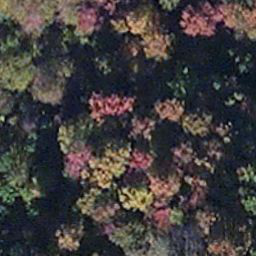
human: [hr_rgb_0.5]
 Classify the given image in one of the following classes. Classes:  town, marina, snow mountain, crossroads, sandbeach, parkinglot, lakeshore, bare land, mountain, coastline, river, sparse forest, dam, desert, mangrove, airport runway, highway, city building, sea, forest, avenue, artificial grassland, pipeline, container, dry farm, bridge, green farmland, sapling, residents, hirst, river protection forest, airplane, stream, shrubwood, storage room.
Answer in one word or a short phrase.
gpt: mangrove